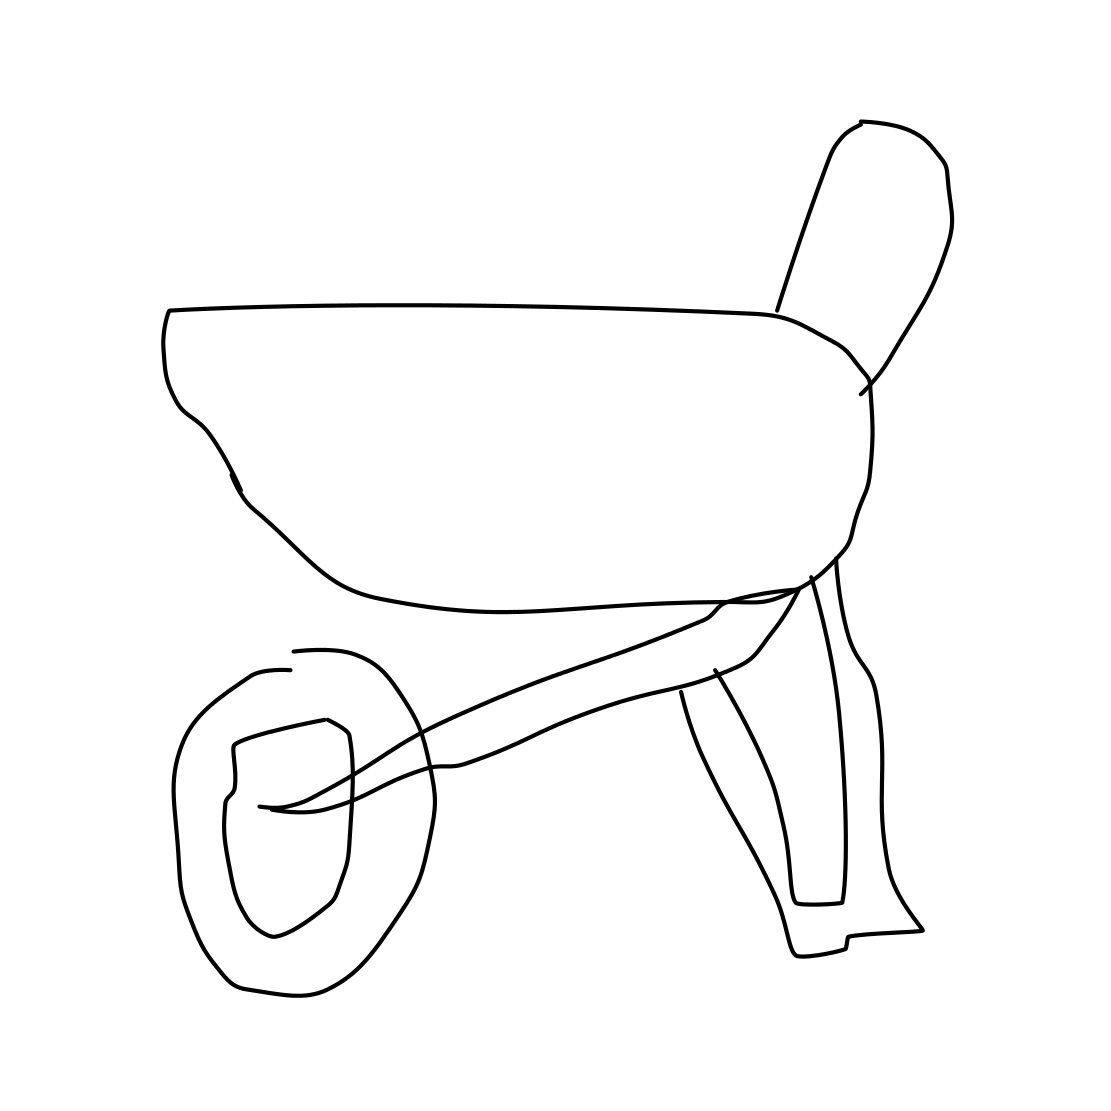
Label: wheelbarrow